Question: I have a Javascript object from my Angular JS app stored in the variable 'hymn' below:

I want to print out the type of variable 'hymn.body', I tried 'typeof hymn.body' but I got back ''object'' but how do I get ''TrustedValueHolderType''?
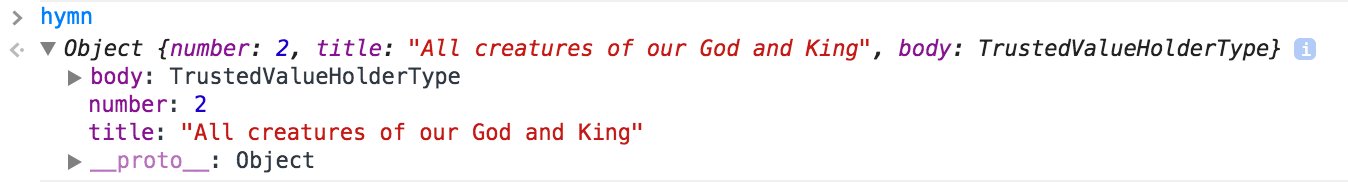
Answer: You need to use the name property of your object's constructor function.
'hymn.body.constructor.name' should contain the object's name.